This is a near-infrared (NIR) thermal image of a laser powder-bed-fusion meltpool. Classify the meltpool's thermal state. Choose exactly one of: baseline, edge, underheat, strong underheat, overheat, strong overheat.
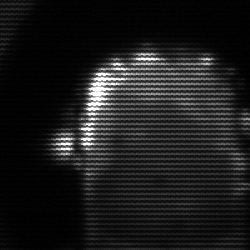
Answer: baseline